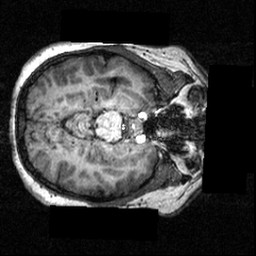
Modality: T1w
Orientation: axial
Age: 20
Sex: female
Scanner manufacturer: siemens
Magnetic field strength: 3.951 T
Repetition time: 1.5 s
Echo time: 0.00335 s